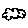
Label: cloud